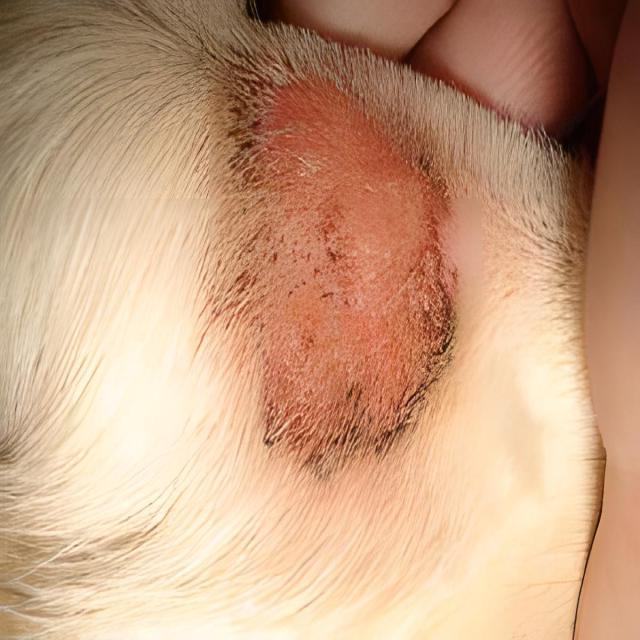
Canine dermatitis — inflammation of the skin presenting with erythema, pruritus, papules, and excoriation. May be allergic, contact, or atopic in origin.